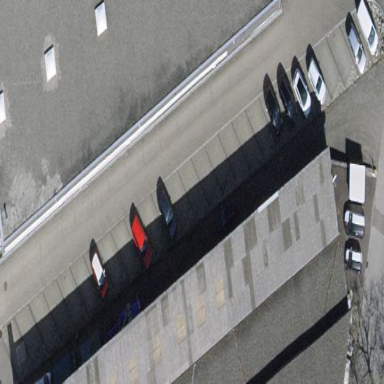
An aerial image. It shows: Diagonal street side parking with asphalt surface.